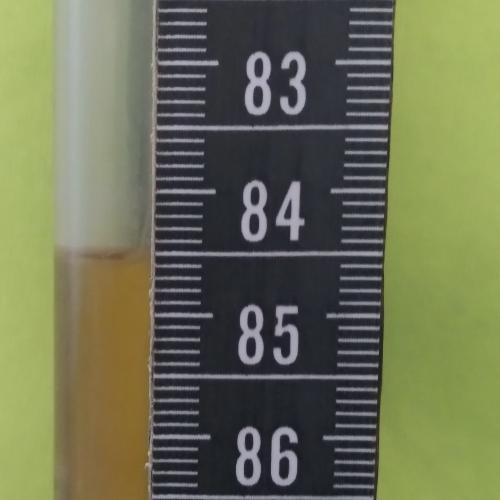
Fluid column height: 84.5 cm